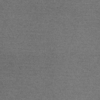
Label: dusty